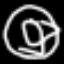
Label: donut